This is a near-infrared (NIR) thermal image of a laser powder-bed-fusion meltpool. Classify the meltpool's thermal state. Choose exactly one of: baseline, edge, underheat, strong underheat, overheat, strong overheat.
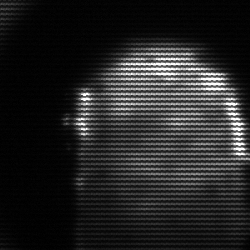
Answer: baseline